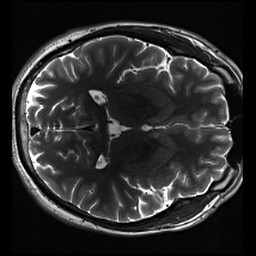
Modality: inplaneT2
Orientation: axial